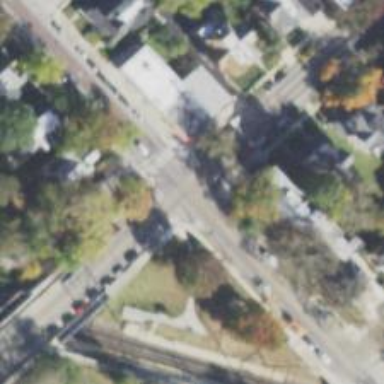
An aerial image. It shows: Railway crossing.